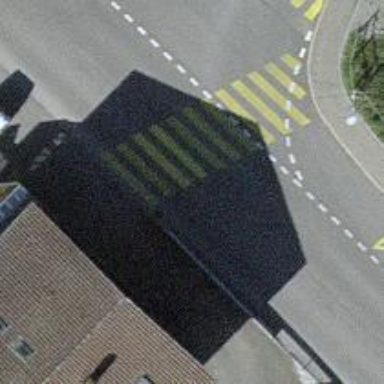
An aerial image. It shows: Sidewalk along the footway.